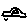
Label: car